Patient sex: M
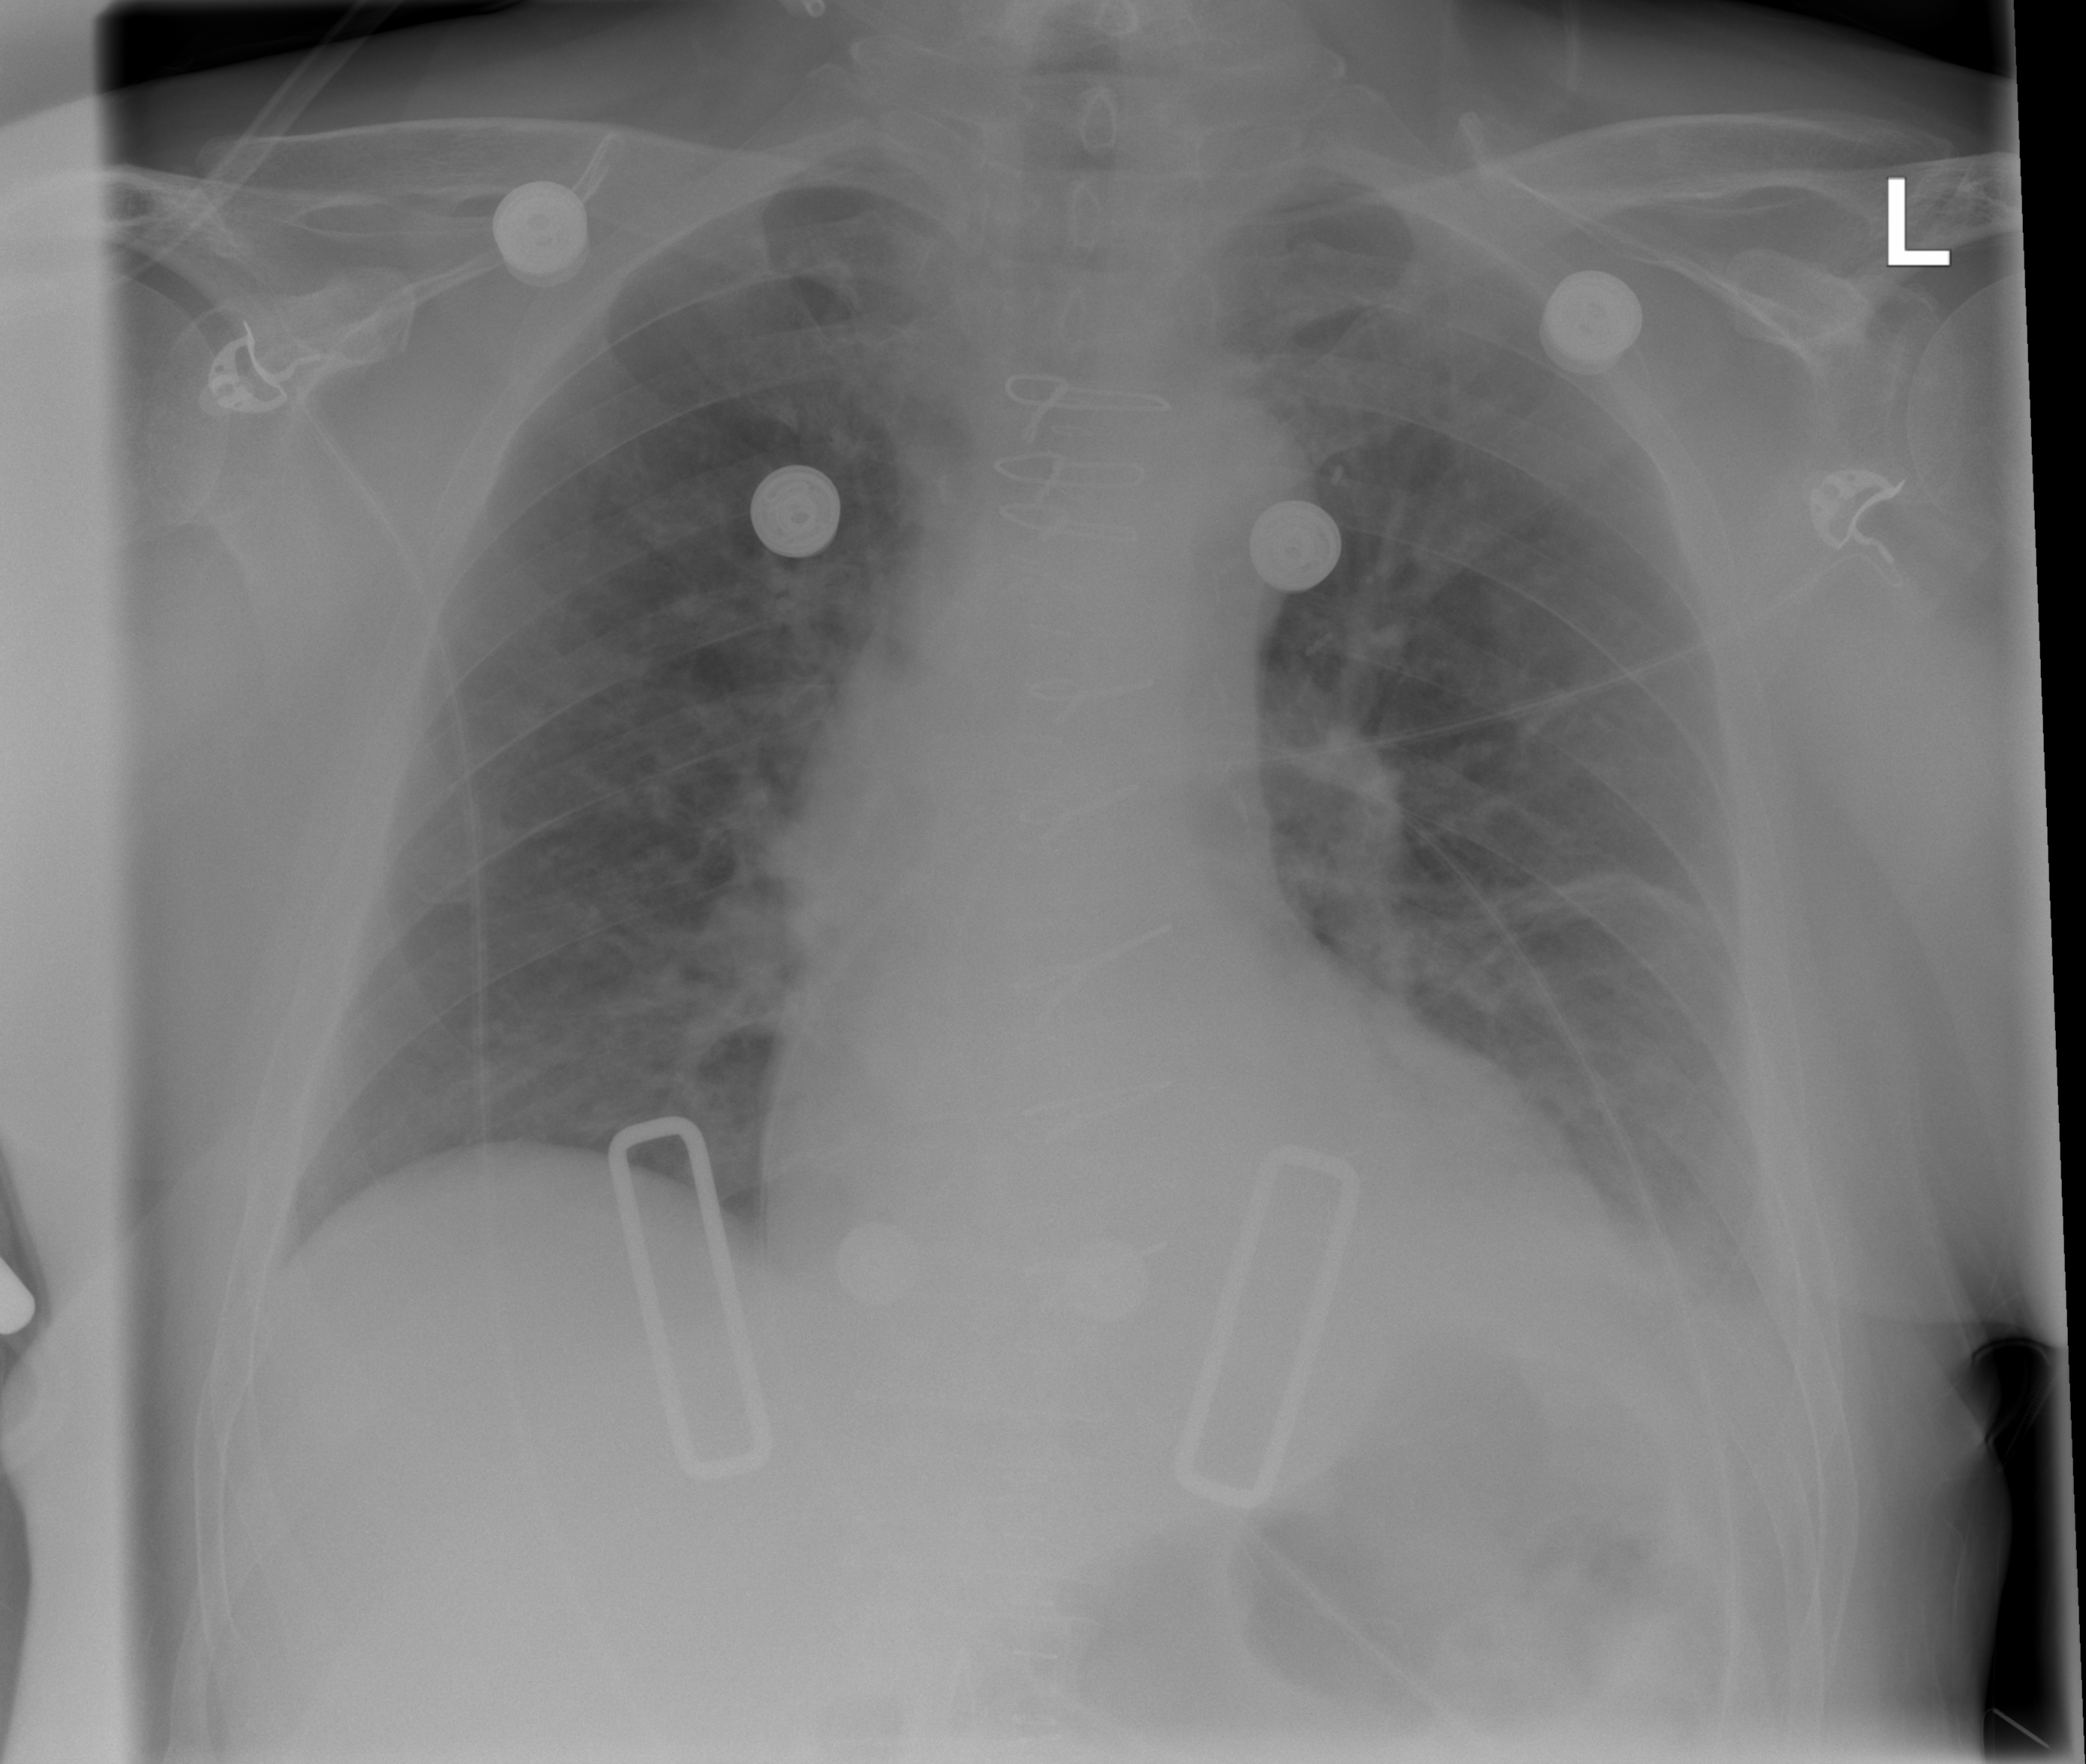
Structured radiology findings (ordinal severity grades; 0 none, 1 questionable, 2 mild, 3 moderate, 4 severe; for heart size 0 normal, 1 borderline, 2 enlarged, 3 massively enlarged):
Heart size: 0
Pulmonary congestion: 0
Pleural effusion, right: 0
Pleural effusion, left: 2
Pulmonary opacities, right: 0
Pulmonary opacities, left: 0
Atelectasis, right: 0
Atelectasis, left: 2